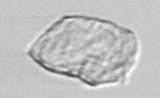
Label: detritus_transparent